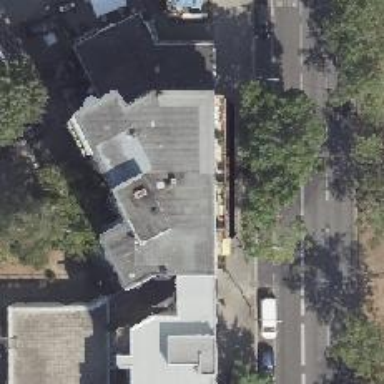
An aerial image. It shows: Beauty shop.